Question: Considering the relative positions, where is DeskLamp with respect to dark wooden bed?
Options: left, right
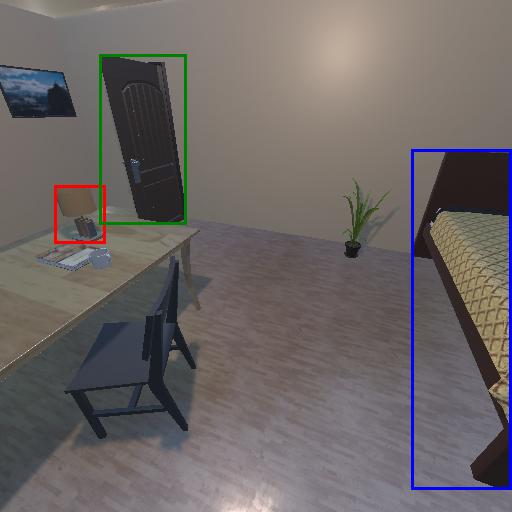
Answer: left